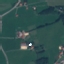
Land use / land cover class: Pasture